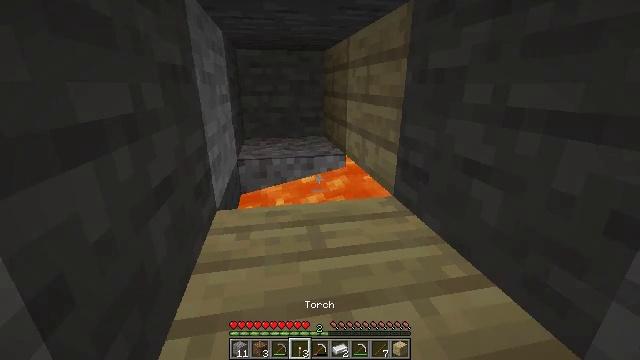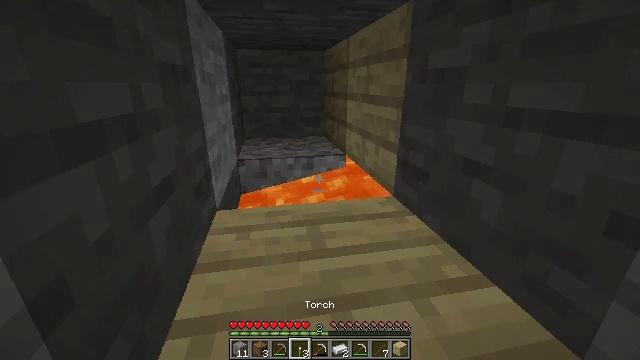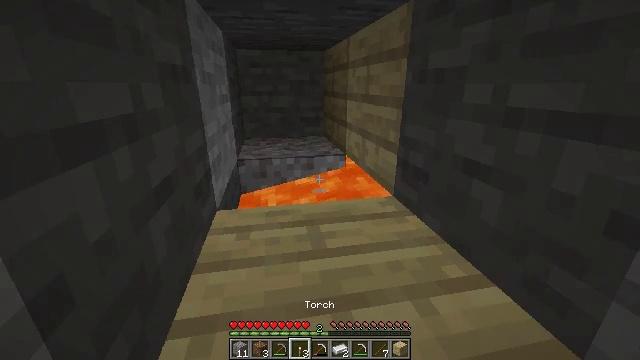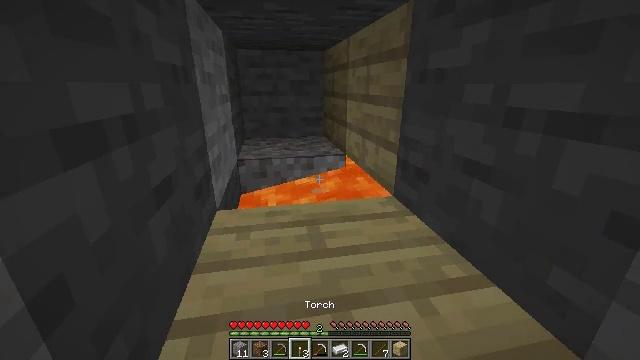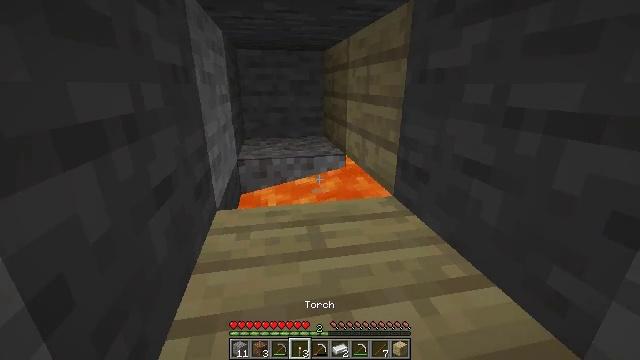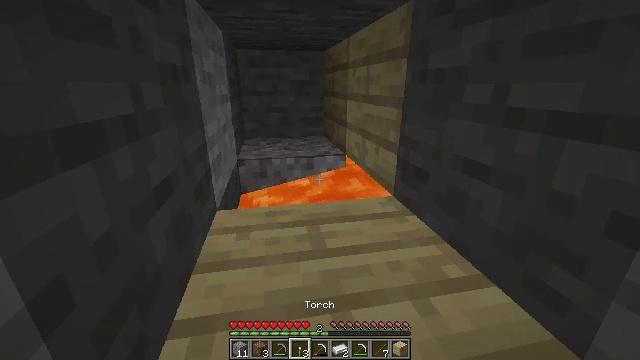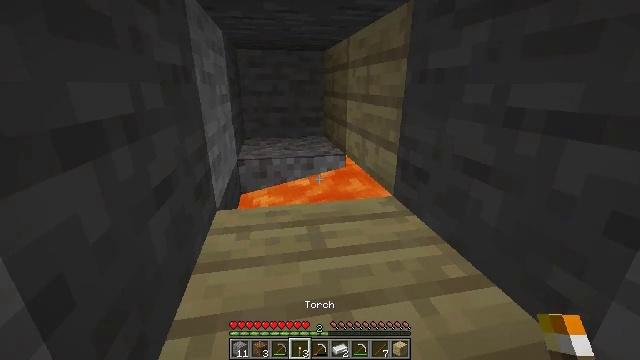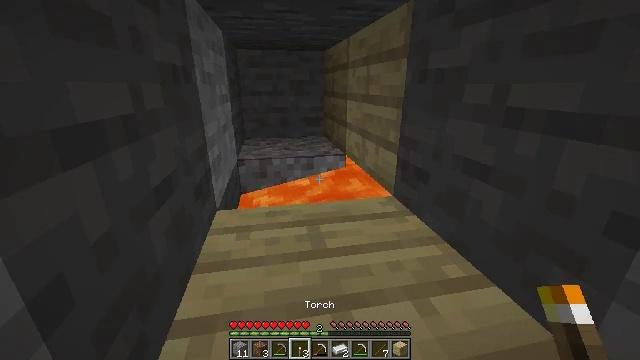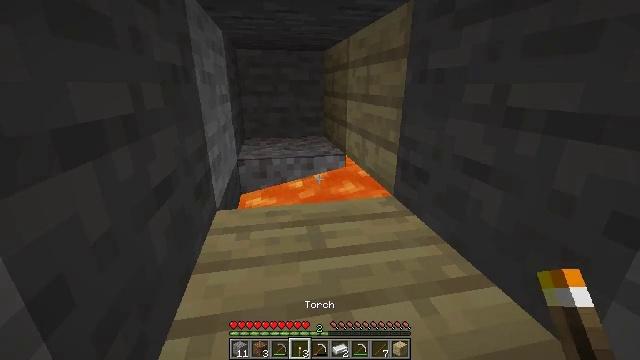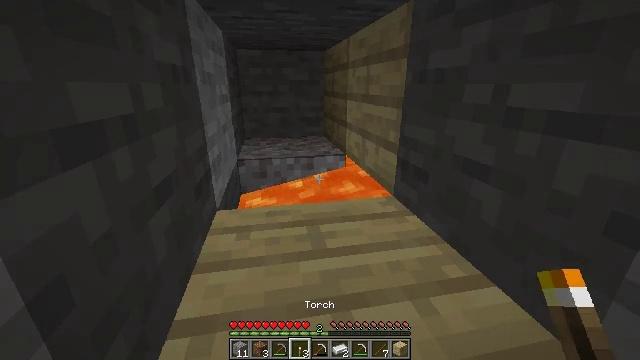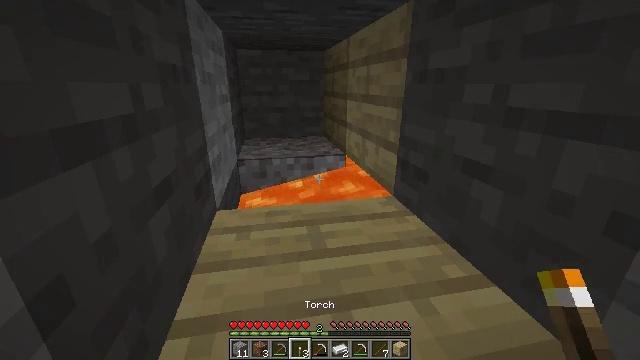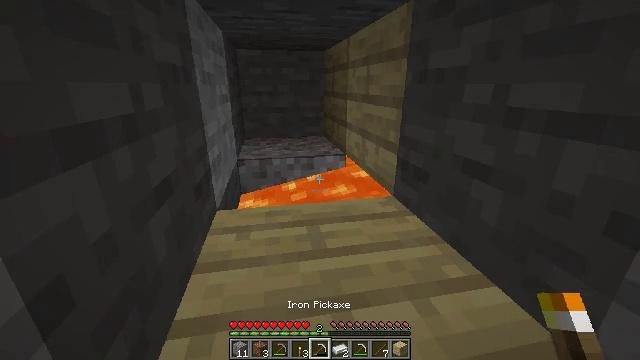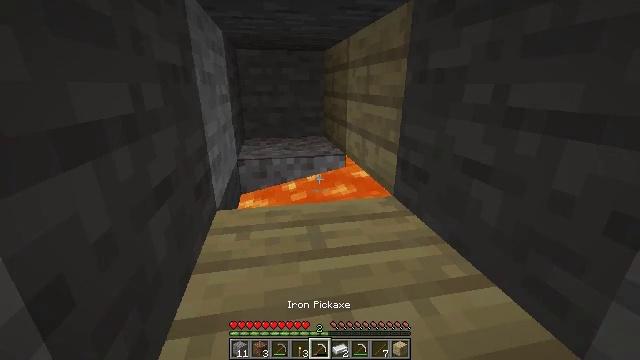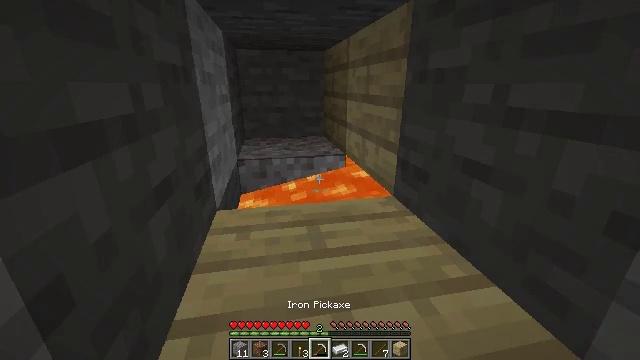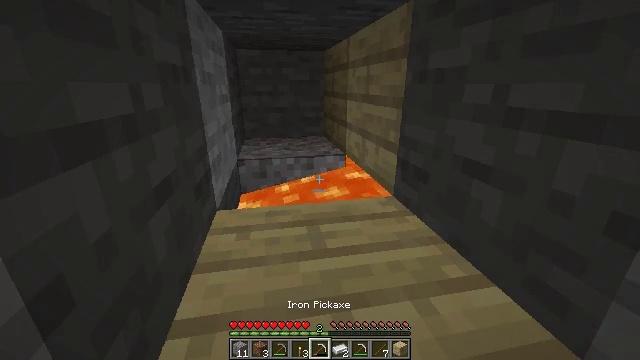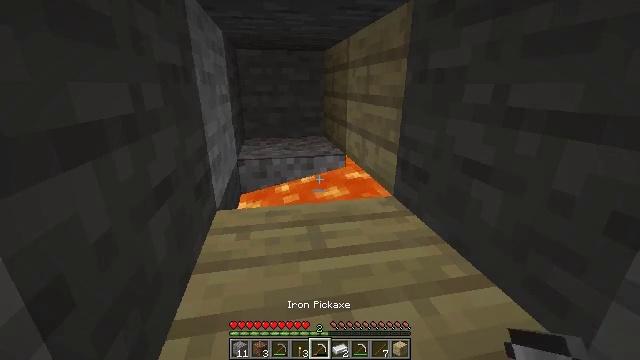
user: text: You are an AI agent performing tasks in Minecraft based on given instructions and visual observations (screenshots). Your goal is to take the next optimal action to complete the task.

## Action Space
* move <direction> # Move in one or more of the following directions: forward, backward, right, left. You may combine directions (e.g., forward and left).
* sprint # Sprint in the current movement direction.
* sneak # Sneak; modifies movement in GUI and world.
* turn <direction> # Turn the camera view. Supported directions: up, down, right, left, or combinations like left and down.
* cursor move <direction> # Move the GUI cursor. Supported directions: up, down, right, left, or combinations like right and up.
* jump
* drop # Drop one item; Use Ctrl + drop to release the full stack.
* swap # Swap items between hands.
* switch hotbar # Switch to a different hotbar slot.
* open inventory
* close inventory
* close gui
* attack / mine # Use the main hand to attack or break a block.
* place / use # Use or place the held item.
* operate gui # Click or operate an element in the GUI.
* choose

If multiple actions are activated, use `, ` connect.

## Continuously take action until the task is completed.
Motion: motion action
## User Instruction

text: Attack the birch planks to recycle them.
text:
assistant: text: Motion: no_op
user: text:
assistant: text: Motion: no_op
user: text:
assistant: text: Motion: no_op
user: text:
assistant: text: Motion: no_op
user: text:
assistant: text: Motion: no_op
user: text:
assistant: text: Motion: no_op
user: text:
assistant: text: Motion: no_op
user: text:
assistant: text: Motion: no_op
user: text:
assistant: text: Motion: no_op
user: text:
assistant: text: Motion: no_op
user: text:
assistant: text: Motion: no_op
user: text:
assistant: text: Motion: no_op
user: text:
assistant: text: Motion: no_op
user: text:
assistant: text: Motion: no_op
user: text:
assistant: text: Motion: no_op
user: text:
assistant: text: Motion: no_op
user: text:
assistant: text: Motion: no_op
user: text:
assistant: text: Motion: no_op
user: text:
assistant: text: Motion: no_op
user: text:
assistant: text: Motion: turn down
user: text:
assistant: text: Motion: turn down
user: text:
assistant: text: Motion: turn down
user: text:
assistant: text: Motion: no_op
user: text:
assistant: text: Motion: no_op
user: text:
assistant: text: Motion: no_op
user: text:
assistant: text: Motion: no_op
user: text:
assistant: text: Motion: no_op
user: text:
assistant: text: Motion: no_op
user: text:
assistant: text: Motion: no_op
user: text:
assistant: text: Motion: no_op